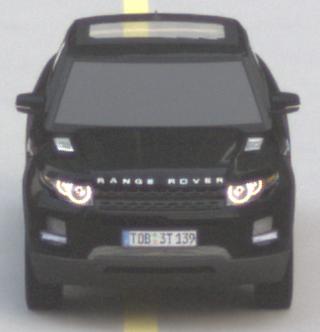
Make: Land Rover
Model: Range Rover Evoque 2.0 Si4
Detailed model: Range Rover Evoque (I)
Model produced from: 2011/08
Model produced until: 2013/11
Doors: 5
Color: black
Road condition: dry road
Daytime: morning or afternoon
Contrast: low contrast